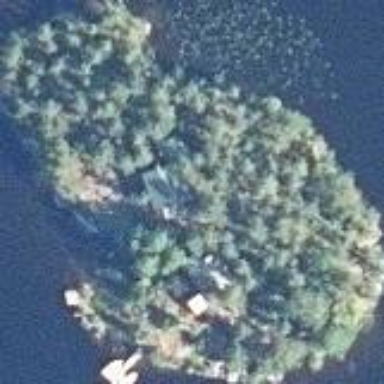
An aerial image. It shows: Islet.